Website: walmart
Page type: customer-info-address
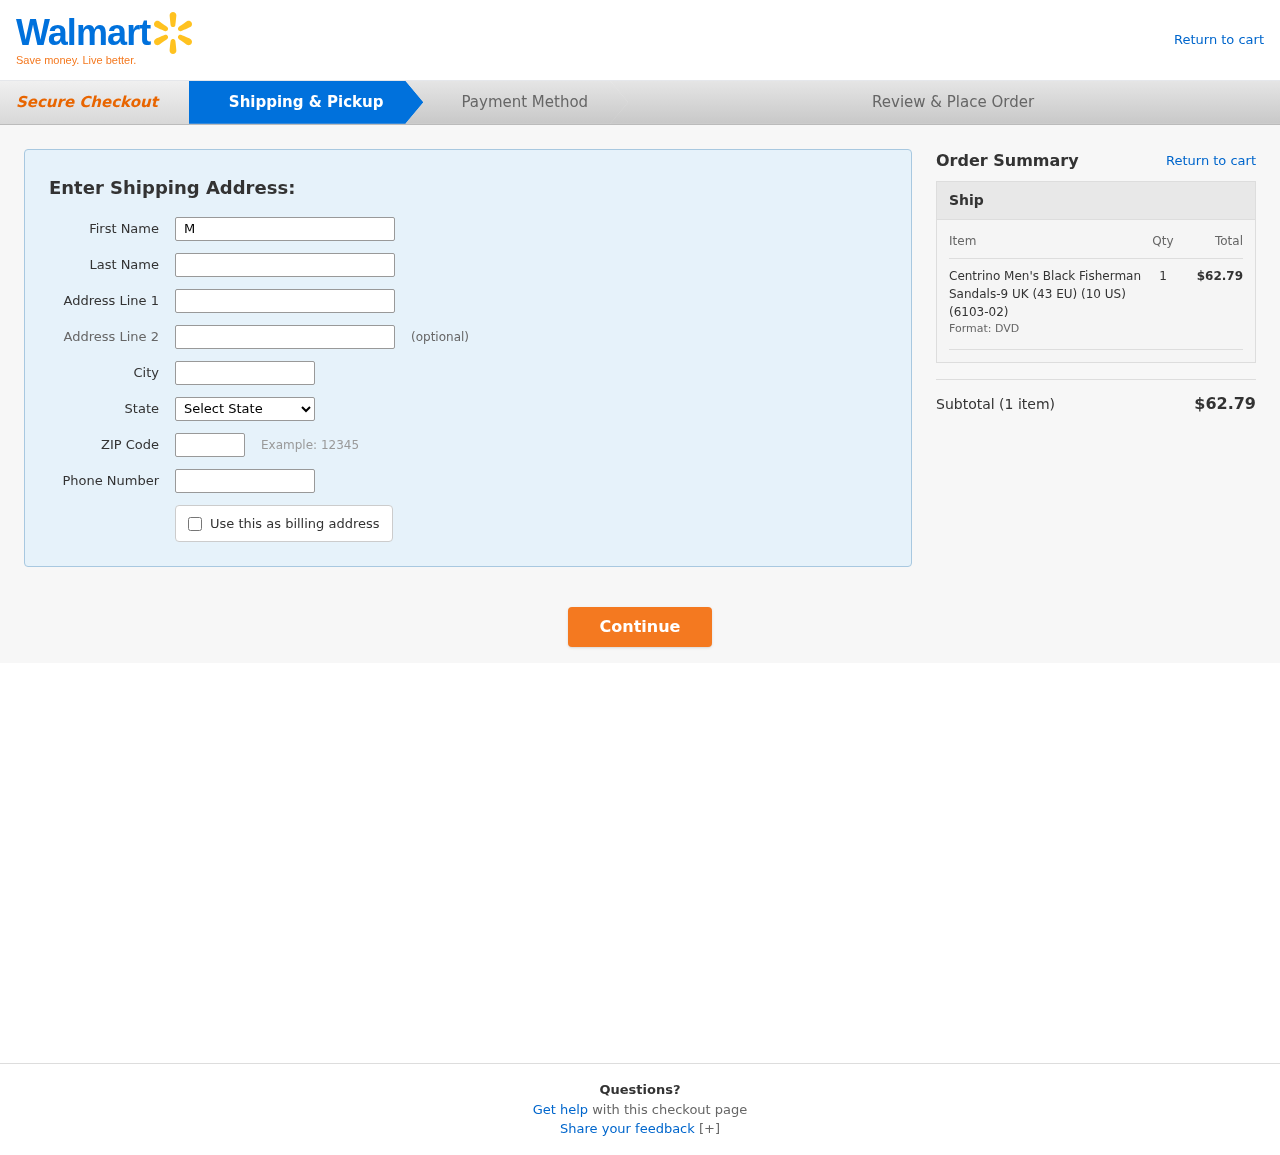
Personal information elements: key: PII_CITY
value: Danielland
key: PII_FIRSTNAME
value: Manuel
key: PII_LASTNAME
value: Carter
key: PII_PHONE
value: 4675813666
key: PII_POSTCODE
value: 86487
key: PII_STATE
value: Massachusetts
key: PII_STREET
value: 8920 Monica Port
Product elements: key: PRODUCT1_NAME
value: Centrino Men's Black Fisherman Sandals-9 UK (43 EU) (10 US) (6103-02)
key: PRODUCT1_QUANTITY
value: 1
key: PRODUCT1_LINE_TOTAL
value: $62.79
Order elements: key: ORDER_NUM_ITEMS
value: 1
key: ORDER_SUBTOTAL
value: $62.79